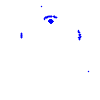
Particle: pion